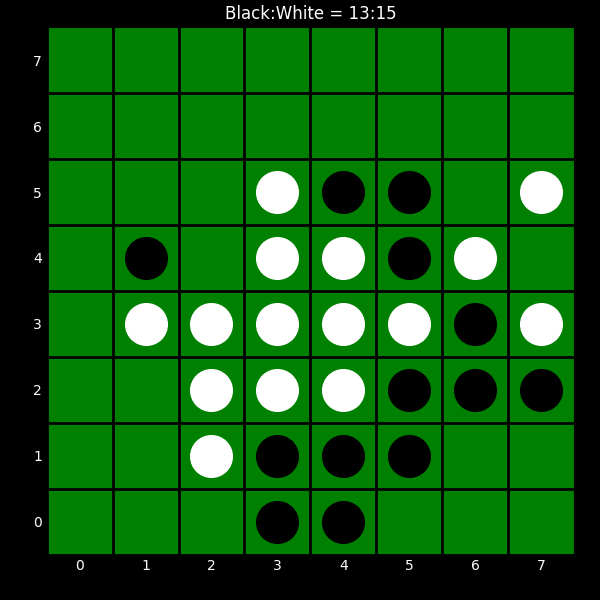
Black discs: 13
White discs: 15